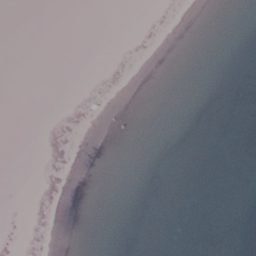
Label: beach